Field crop: maize
Growth stage: 2
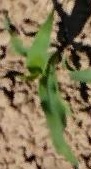
Species: maize